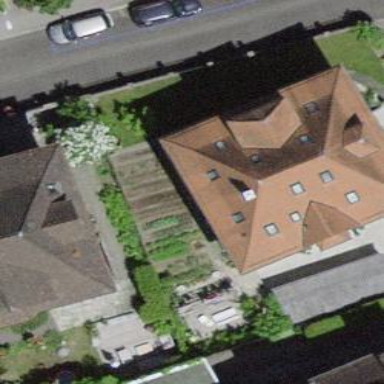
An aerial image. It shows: Building with hipped roof made of roof tiles.